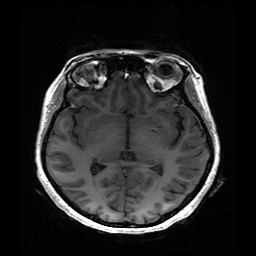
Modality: T1w
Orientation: coronal